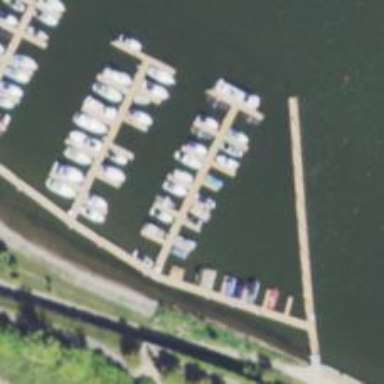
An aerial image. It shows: Man-made pier.